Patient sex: M
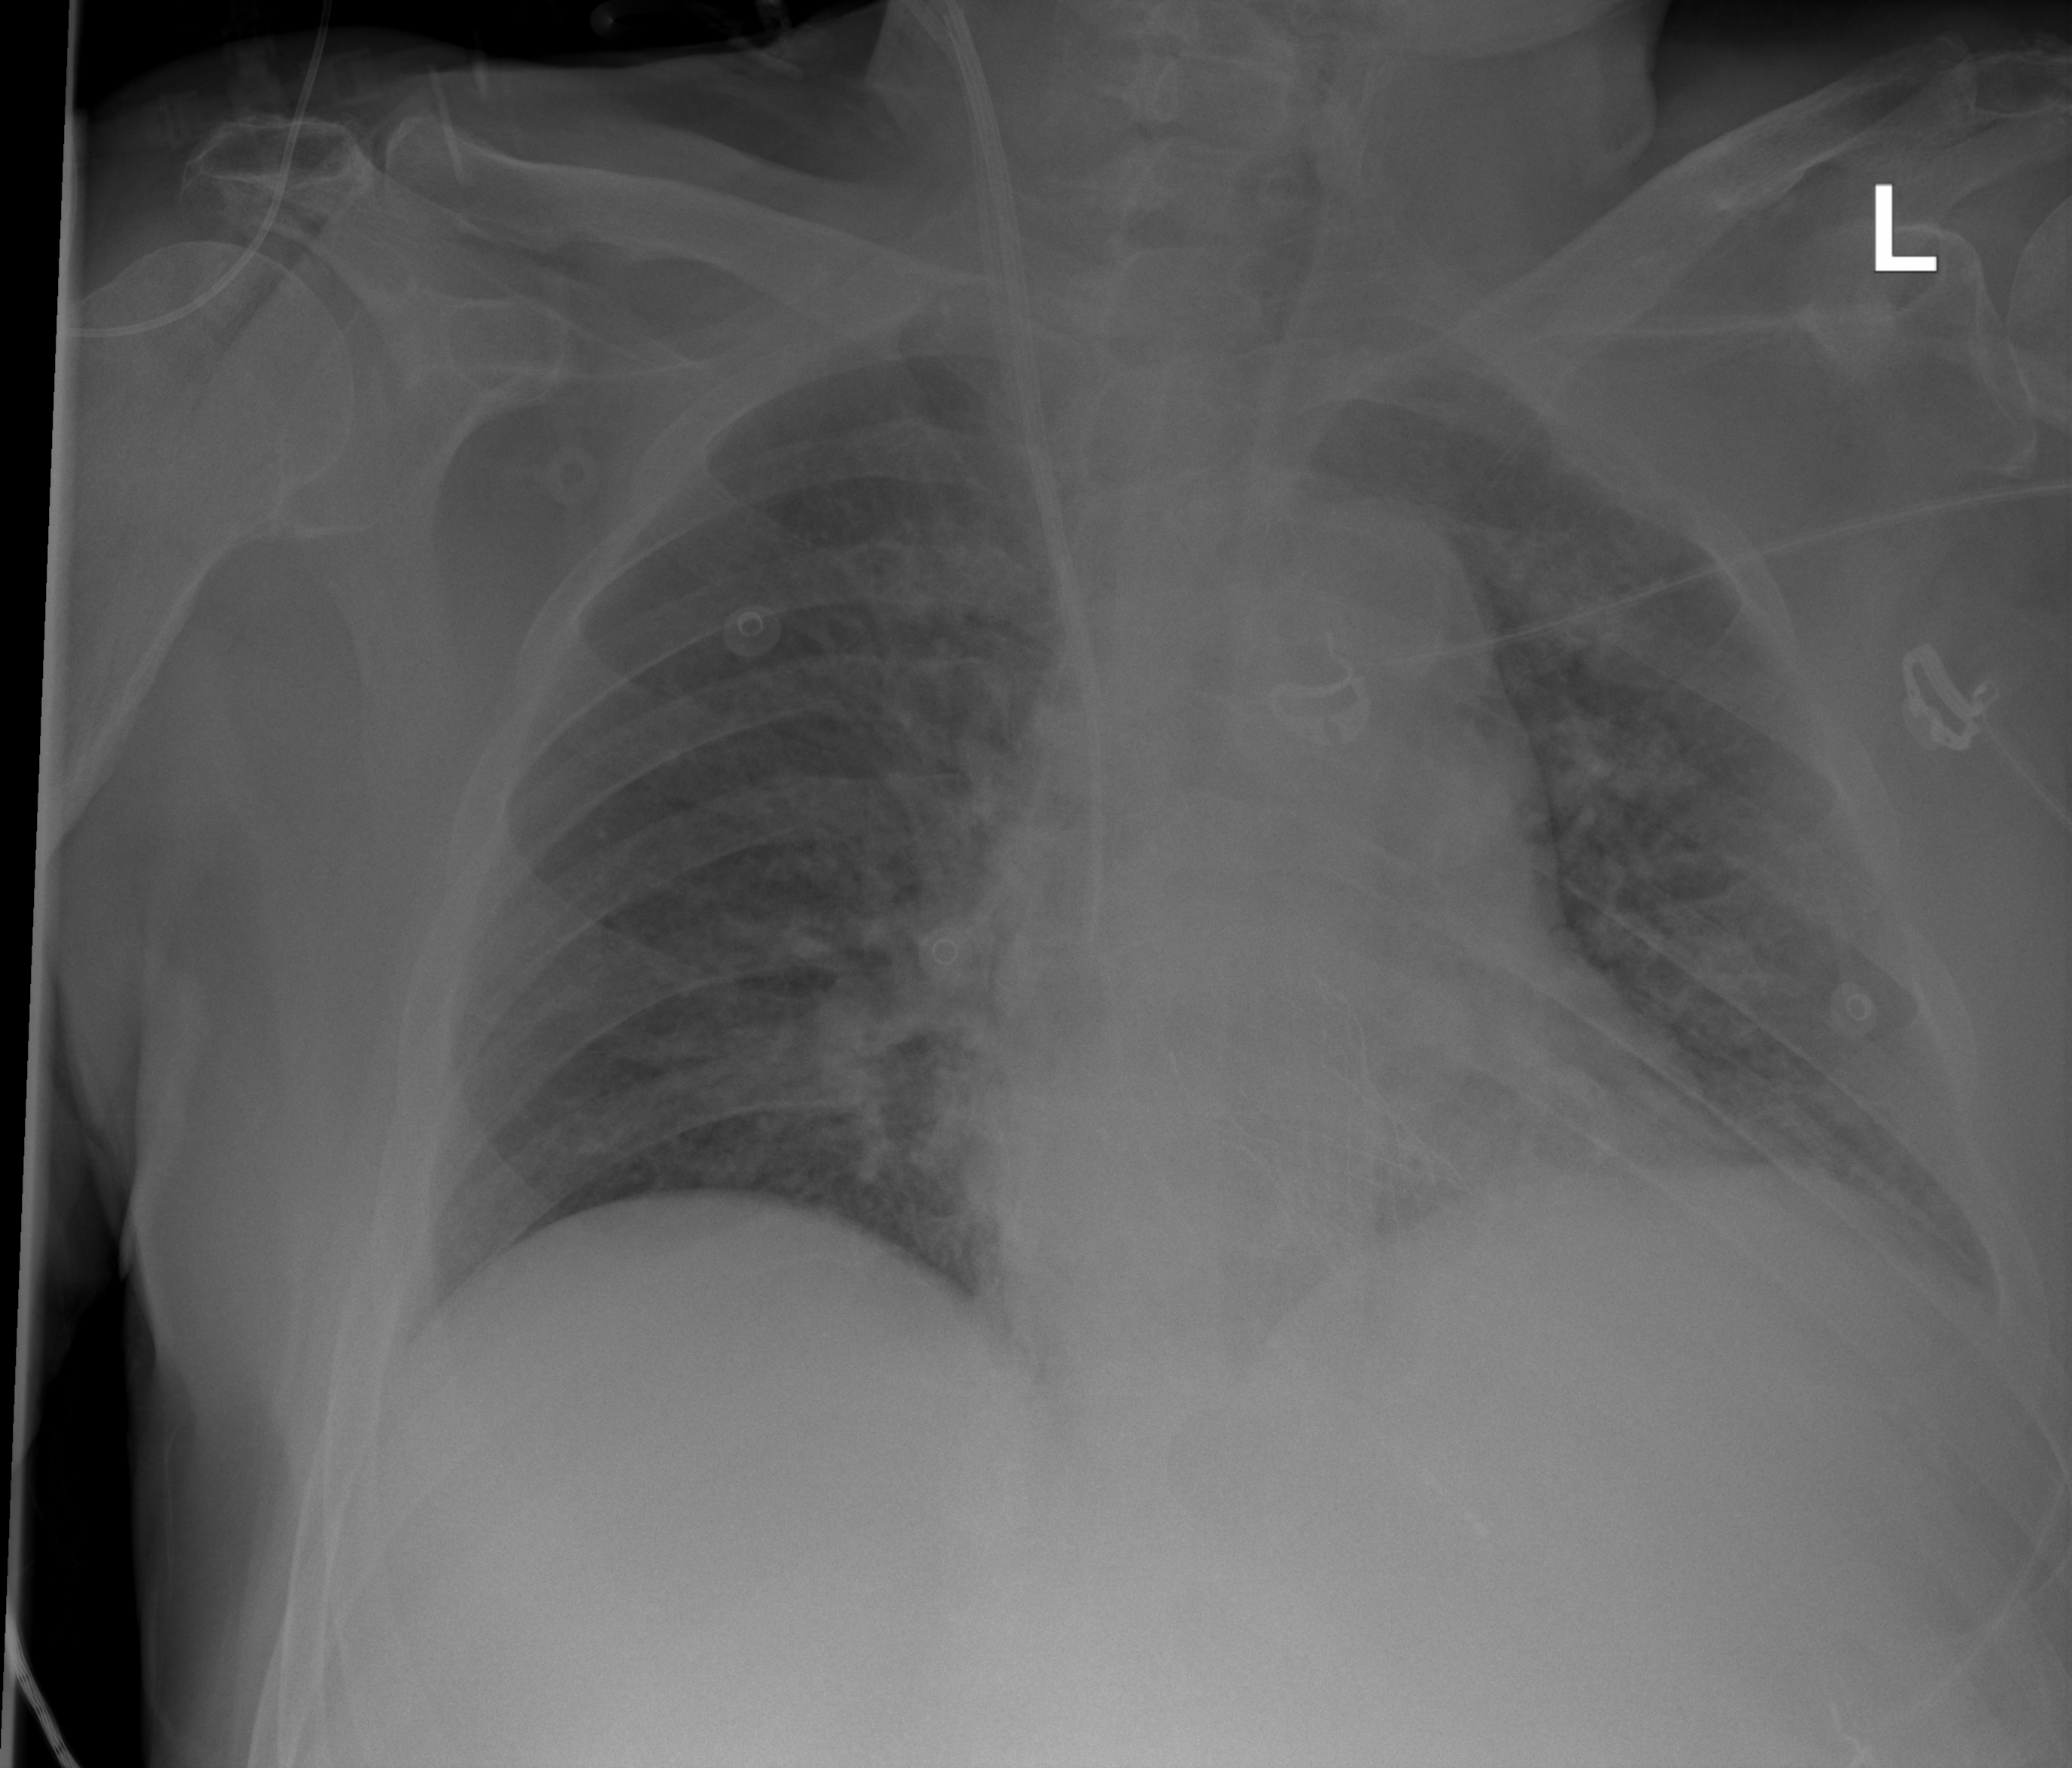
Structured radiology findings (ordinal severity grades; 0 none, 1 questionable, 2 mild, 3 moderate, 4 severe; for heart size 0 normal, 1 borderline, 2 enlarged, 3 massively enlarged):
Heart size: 0
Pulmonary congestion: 2
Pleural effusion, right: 0
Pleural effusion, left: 0
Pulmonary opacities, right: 2
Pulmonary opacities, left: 2
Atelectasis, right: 0
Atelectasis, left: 0